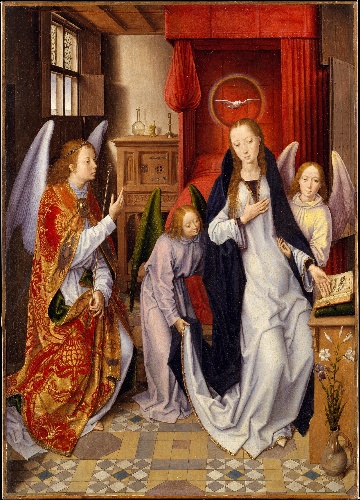
Title: The Annunciation
Artist: Hans Memling
Artist bio: Netherlandish, Seligenstadt, active by 1465–died 1494 Bruges
Date: 1480–89
Object type: Painting
Classification: Paintings
Medium: Oil on panel, transferred to canvas
Dimensions: 30 1/8 x 21 1/2 in. (76.5 x 54.6 cm)
Department: Robert Lehman Collection
Credit line: Robert Lehman Collection, 1975
Accession year: 1975
Repository: Metropolitan Museum of Art, New York, NY
Tags: Angels|Virgin Mary|Bedrooms|Archangel Gabriel|Annunciation